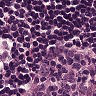
Metastatic tissue present: yes